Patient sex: M
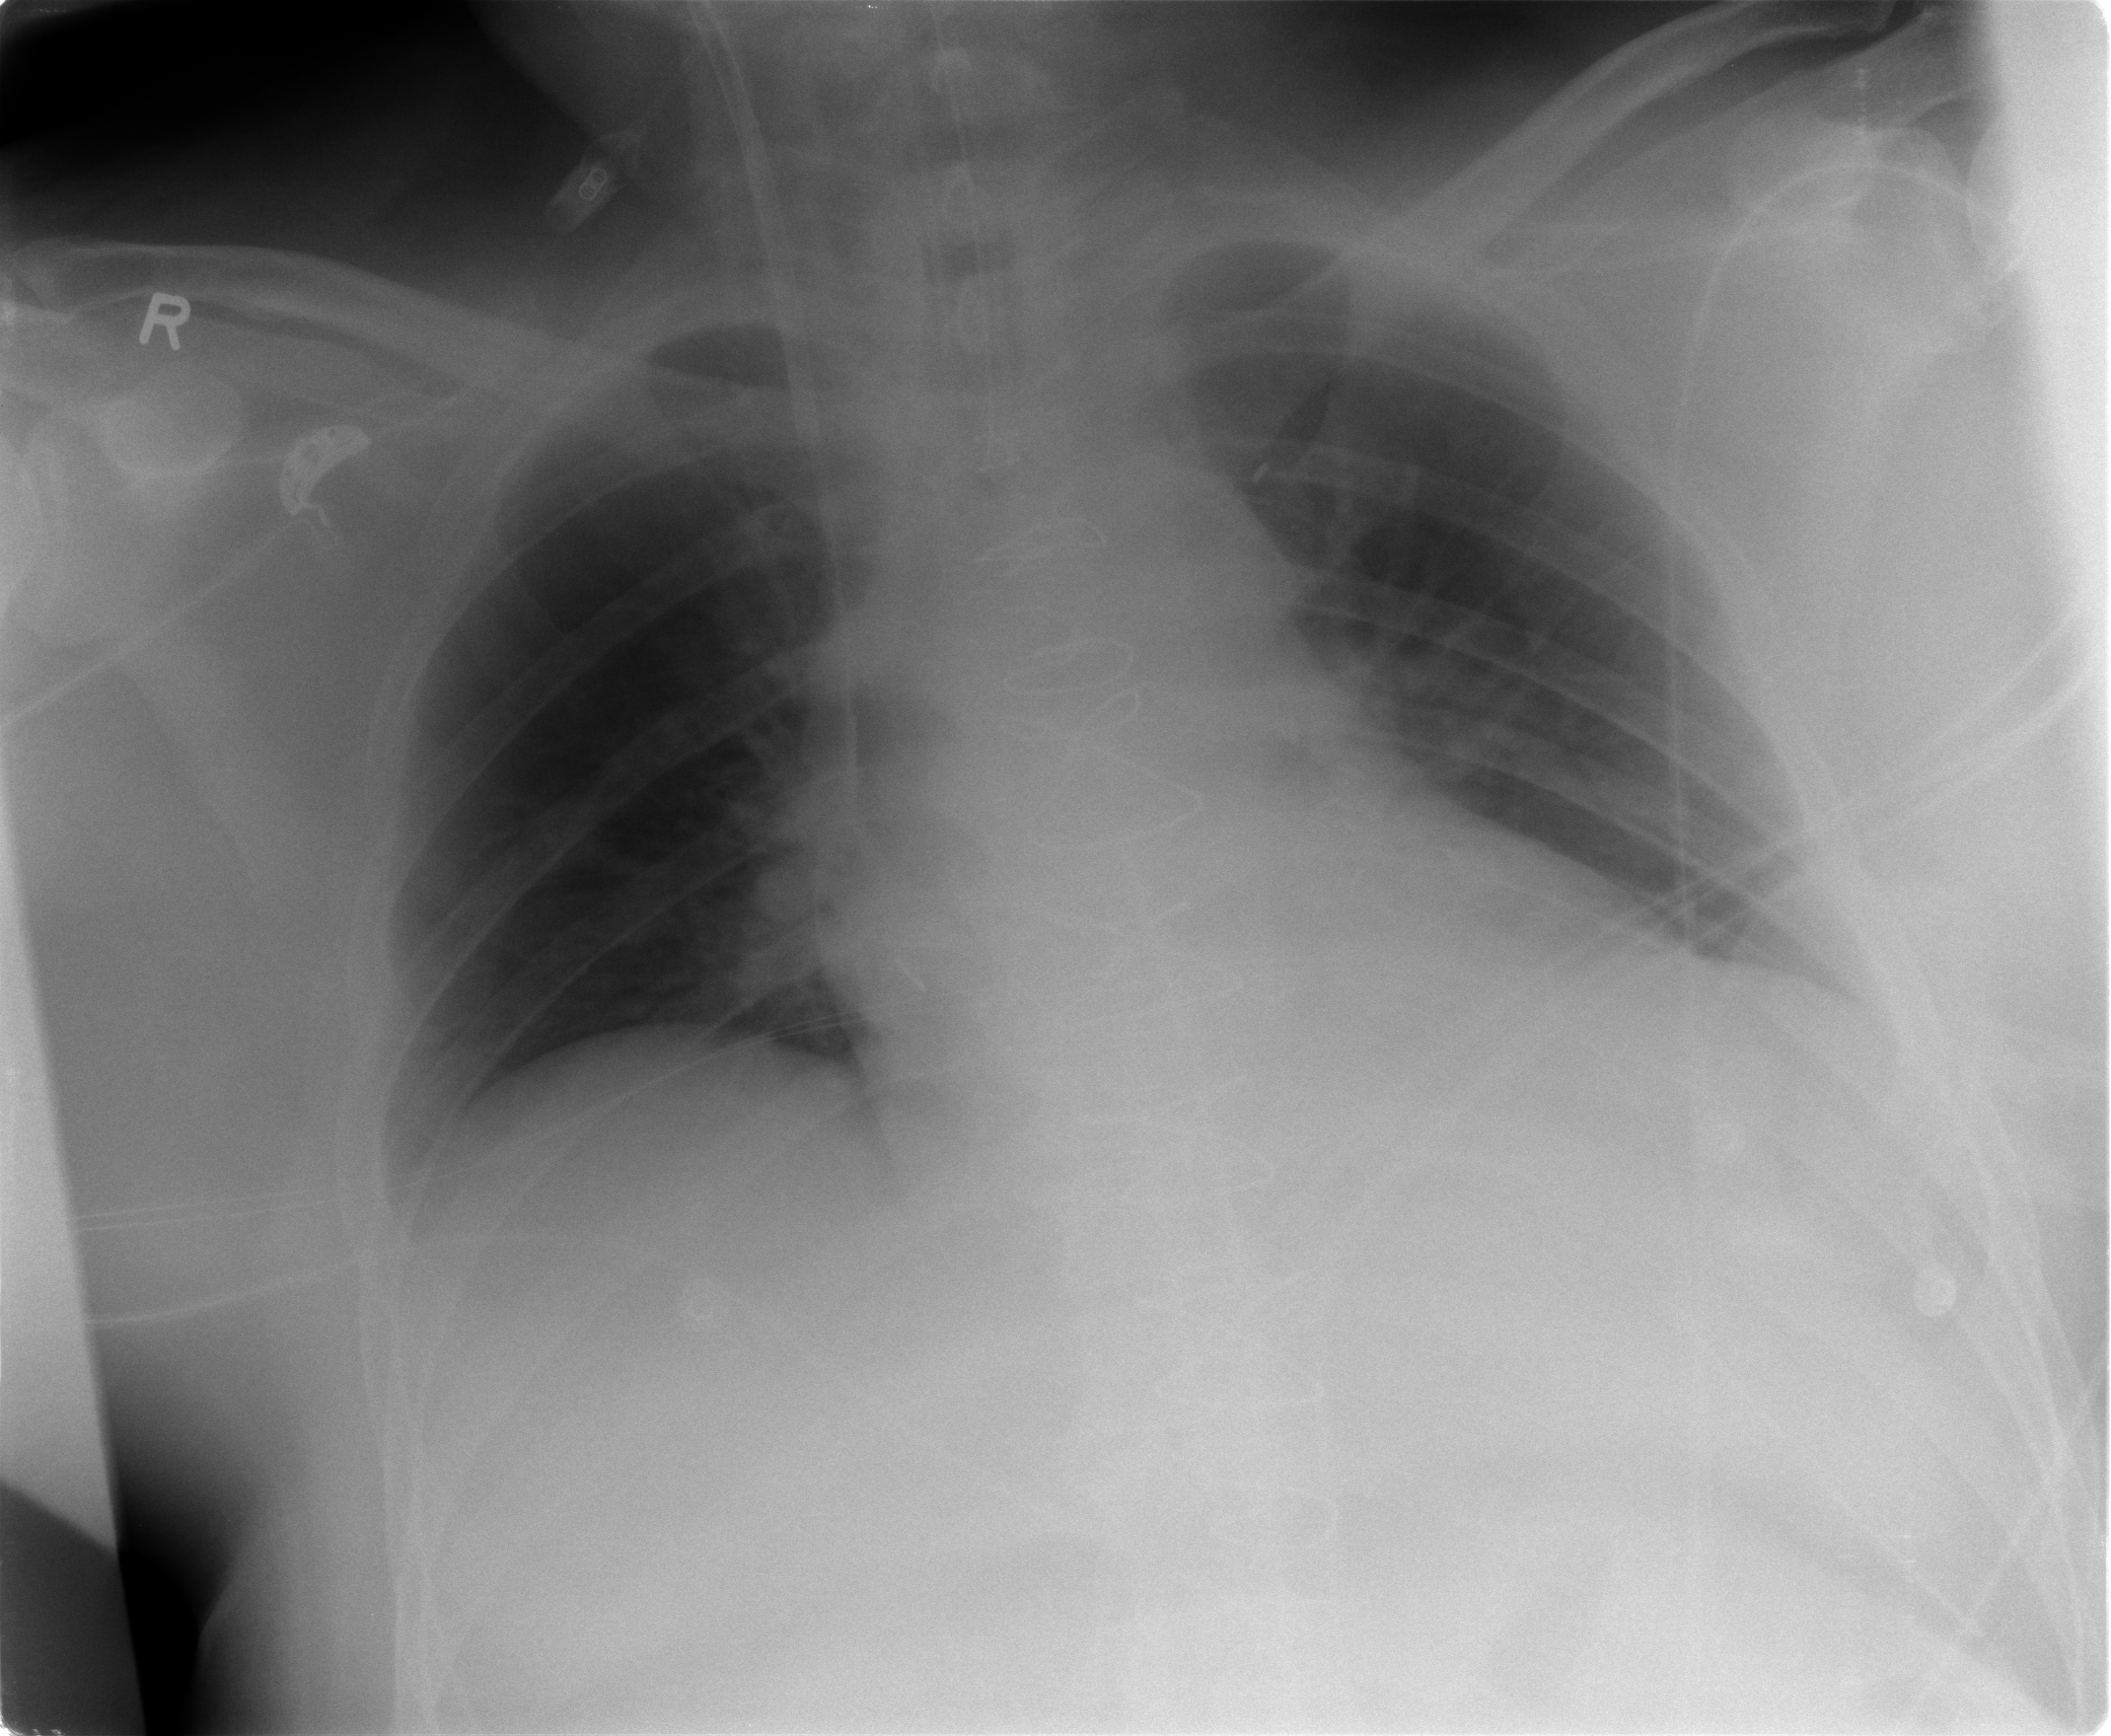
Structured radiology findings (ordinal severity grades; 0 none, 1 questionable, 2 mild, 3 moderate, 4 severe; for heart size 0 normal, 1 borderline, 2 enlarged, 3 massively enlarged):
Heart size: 2
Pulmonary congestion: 0
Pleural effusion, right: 1
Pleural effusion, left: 1
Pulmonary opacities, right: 0
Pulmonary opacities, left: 0
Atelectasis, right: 0
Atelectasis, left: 0